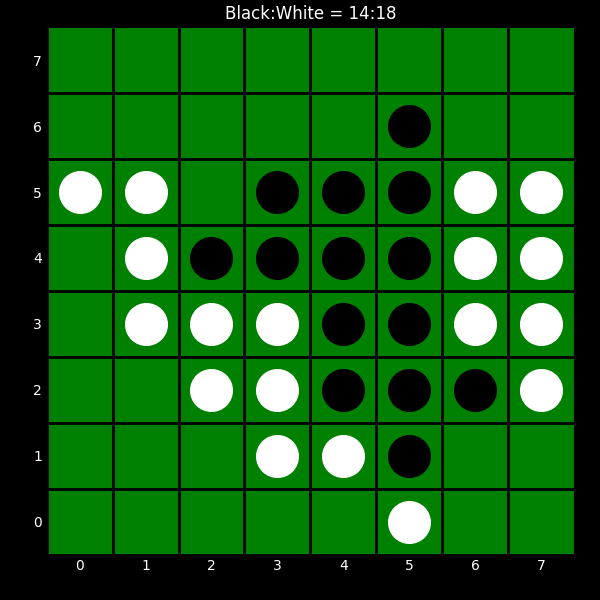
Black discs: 14
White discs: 18